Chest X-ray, AP view. Patient: 48 years old, sex M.
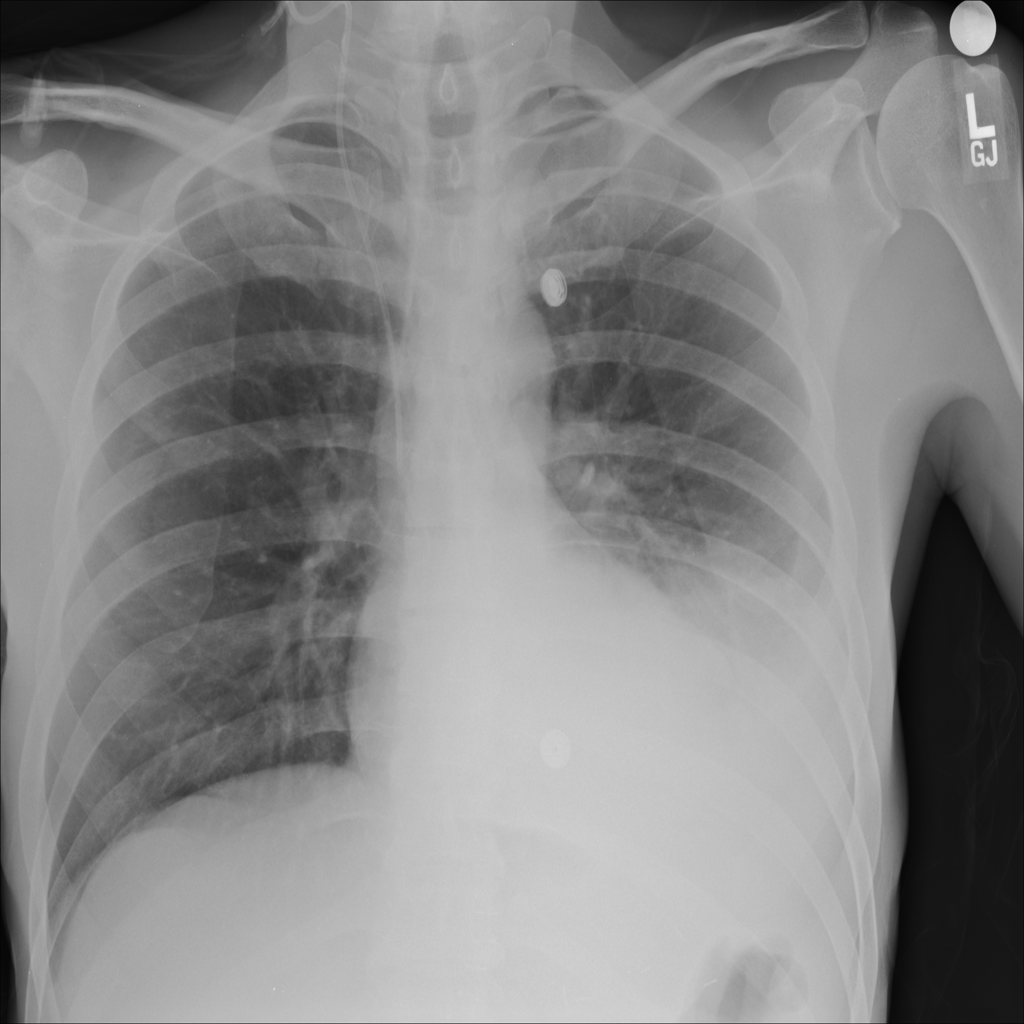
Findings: Effusion